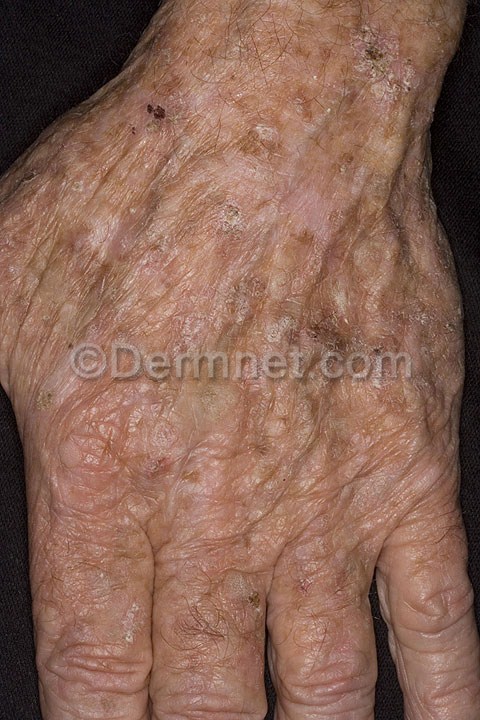
Disease: Actinic Keratosis Basal Cell Carcinoma and other Malignant Lesions